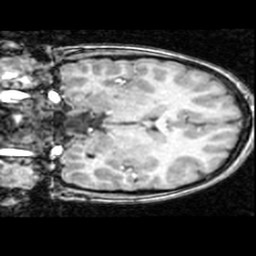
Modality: T1w
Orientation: coronal
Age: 11
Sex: male
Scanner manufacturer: ge
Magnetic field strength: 1.5 T
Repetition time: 0.03333 s
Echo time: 0.008 s